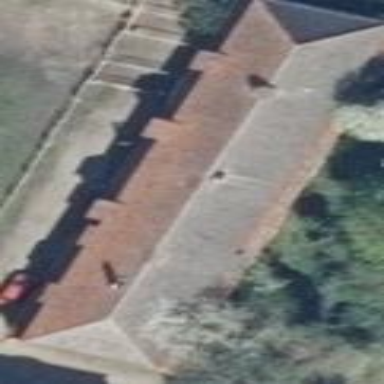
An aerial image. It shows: Simple house.